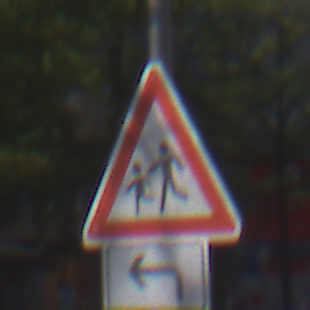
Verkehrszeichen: KinderRechts
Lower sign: RichtungsangabeDurchPfeile2
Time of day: MorningAfternoon
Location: Outdoor (Urban)
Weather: Clear
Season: NotSpecified
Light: Natural